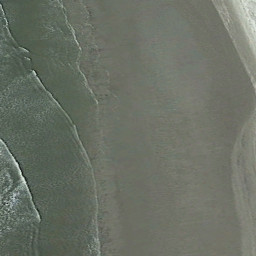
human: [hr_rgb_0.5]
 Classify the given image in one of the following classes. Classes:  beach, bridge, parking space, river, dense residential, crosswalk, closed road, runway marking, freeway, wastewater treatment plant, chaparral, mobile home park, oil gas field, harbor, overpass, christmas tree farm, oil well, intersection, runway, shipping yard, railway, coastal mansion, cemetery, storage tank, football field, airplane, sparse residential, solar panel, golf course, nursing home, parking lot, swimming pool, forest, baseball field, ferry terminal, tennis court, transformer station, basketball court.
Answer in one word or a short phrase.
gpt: beach